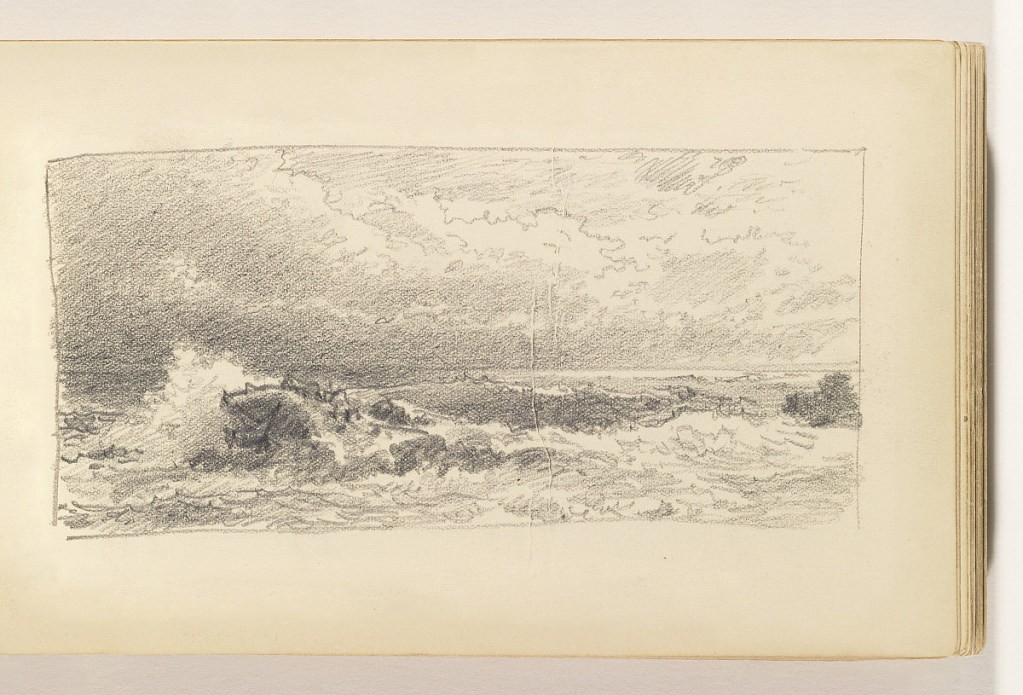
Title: Rough Sea with Large Rocks
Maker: William Trost Richards, American, 1833–1905
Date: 1885–90
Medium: Graphite on cream wove paper, bound
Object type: Sketchbook folio
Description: Rough ocean in foreground, with waves breaking on large rocks at left center.